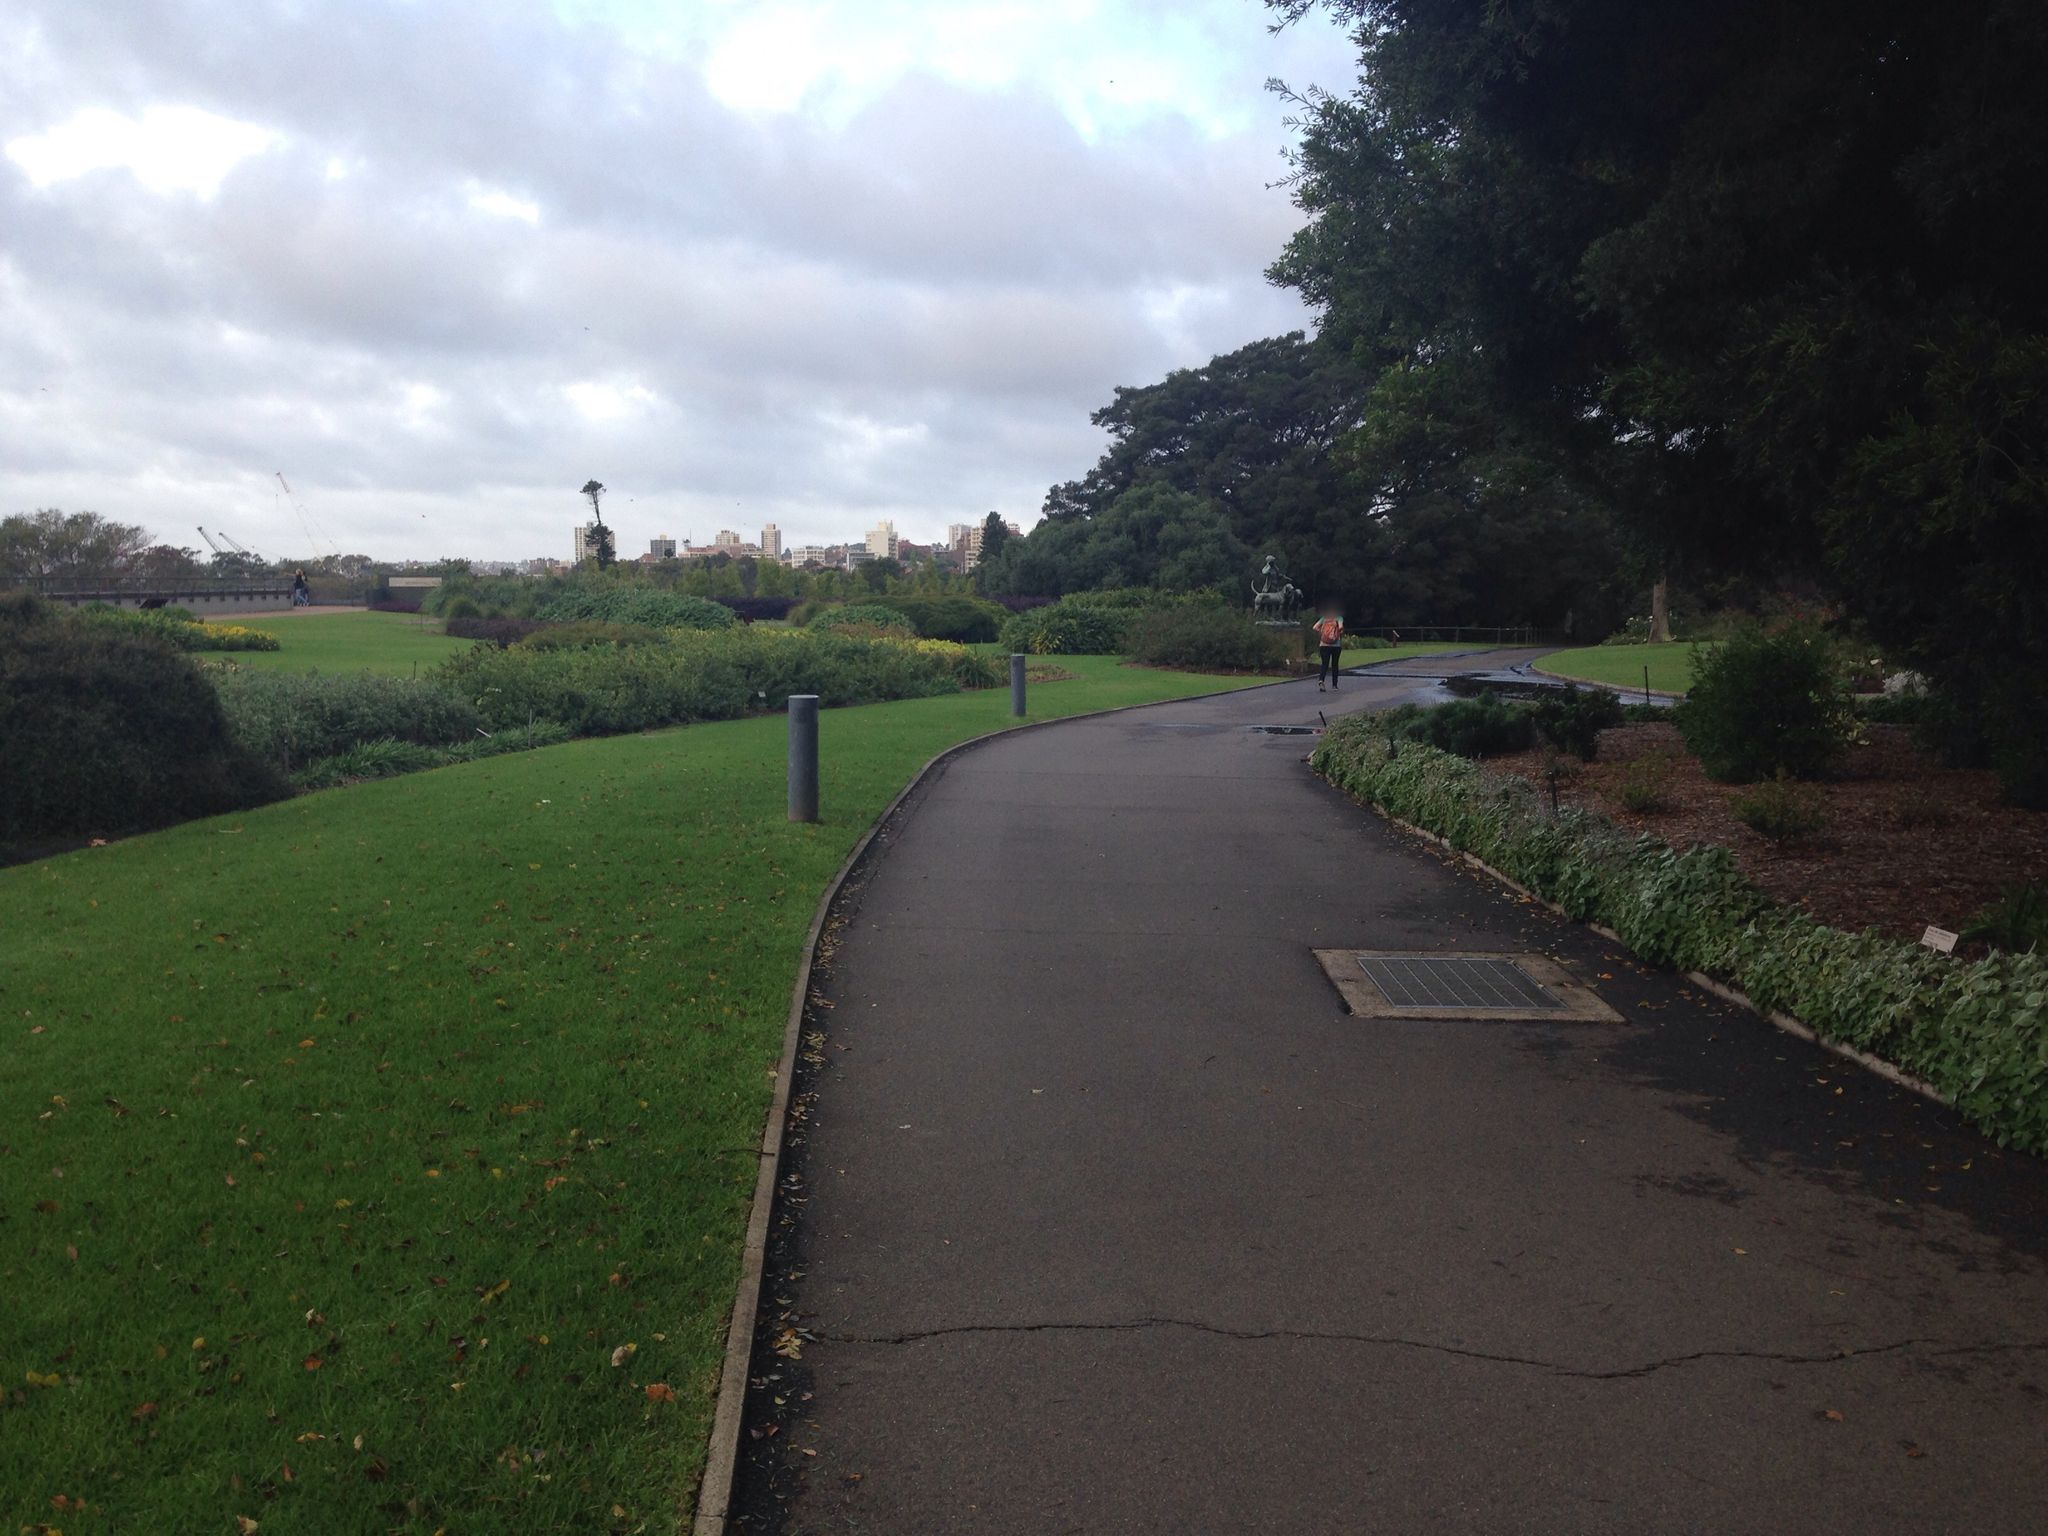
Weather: cloudy
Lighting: day
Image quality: slightly poor
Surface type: cycling surface
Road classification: footway
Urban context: urban centre
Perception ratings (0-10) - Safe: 5.06, Lively: 3.4, Beautiful: 9.78, Boring: 5.28, Depressing: 1.71, Wealthy: 7.22